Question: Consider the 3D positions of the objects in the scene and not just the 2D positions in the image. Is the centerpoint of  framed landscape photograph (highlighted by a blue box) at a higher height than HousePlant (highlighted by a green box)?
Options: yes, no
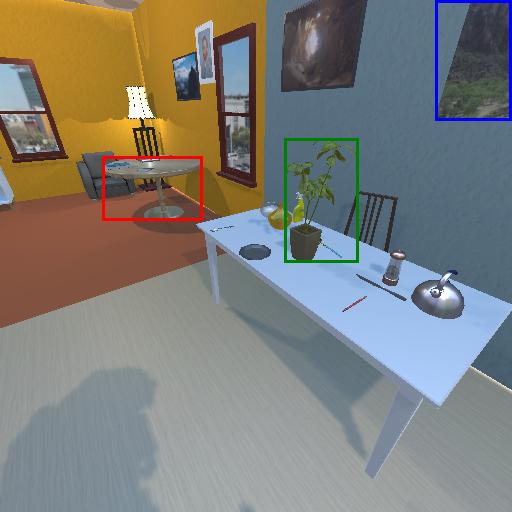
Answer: yes